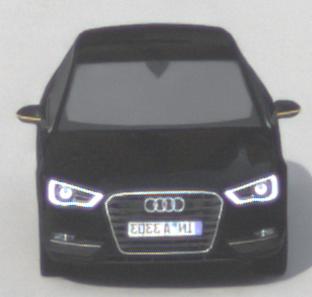
Make: Audi
Model: A3 1.2 TFSI
Detailed model: A3 (8V)
Model produced from: 2013/02
Model produced until: 2014/05
Doors: 3
Color: black
Road condition: dry road
Daytime: morning or afternoon
Contrast: low contrast